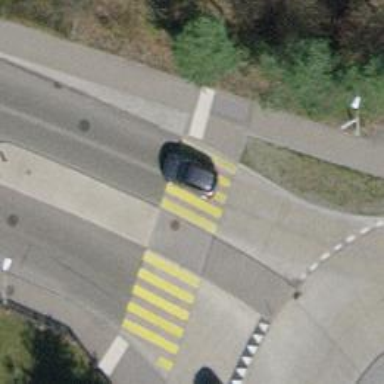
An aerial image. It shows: Marked road crossing.